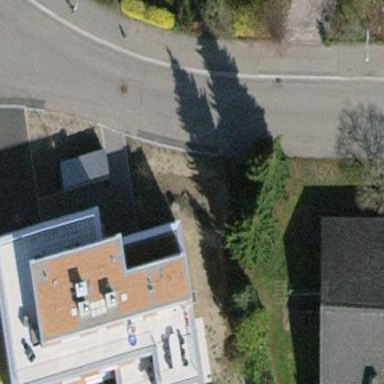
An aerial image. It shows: Detached building.